Field crop: tomato
Growth stage: 1
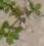
Species: portulaca